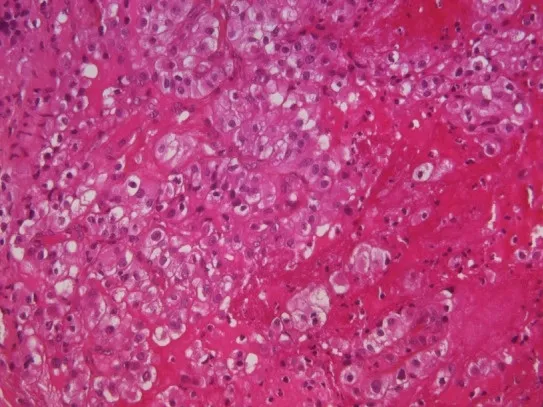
Neoplastic clear cells (HE x 250).
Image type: pathology (h&e)